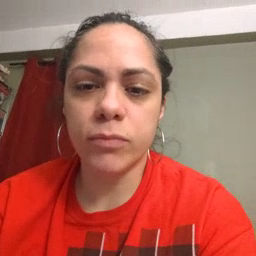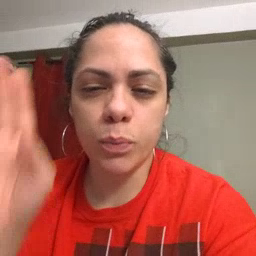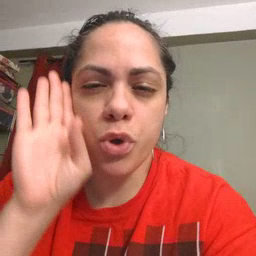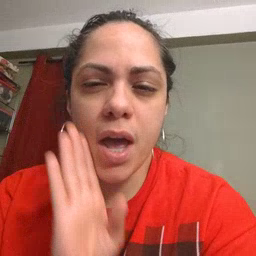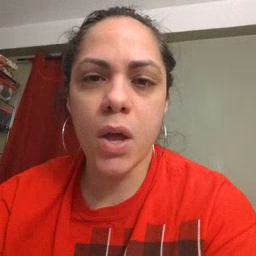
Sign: brown